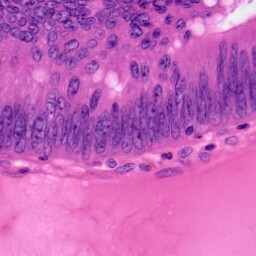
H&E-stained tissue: Colon